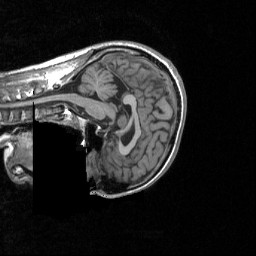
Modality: T1w
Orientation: sagittal